Brain MRI study timepoint: preop
T1CE (contrast-enhanced T1) slice:
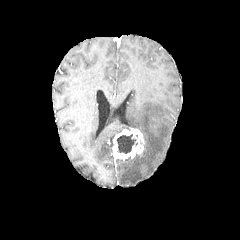
T2-FLAIR slice:
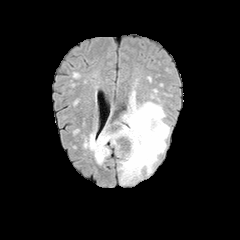